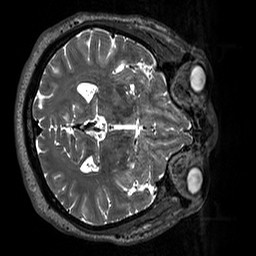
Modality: T2w
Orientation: axial
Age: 58
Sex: male
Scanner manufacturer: siemens
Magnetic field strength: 3 T
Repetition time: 3.2 s
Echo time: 0.412 s